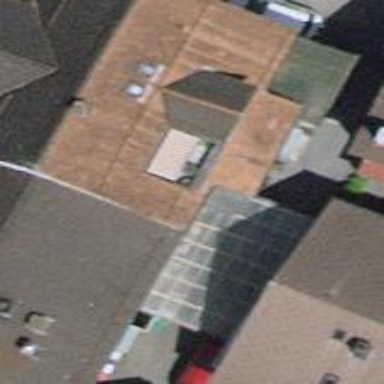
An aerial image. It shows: View of roof of building.